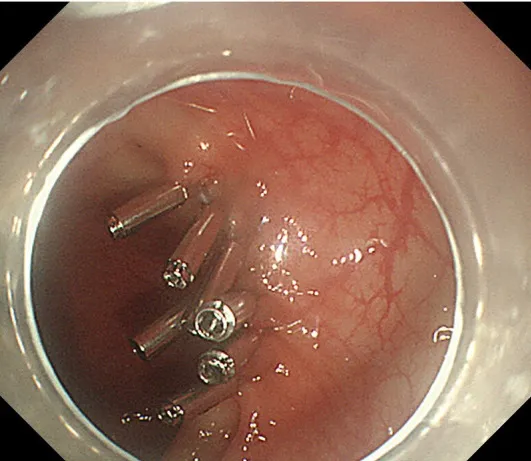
After wound tissue clipping.
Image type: endoscopy (airway_endoscopy)